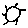
Label: sun